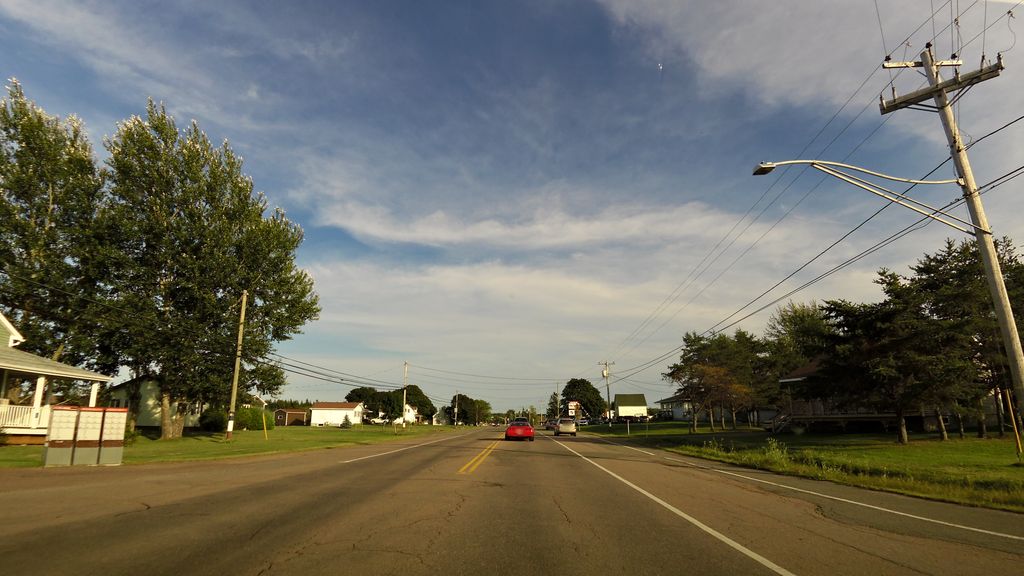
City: charlottetown